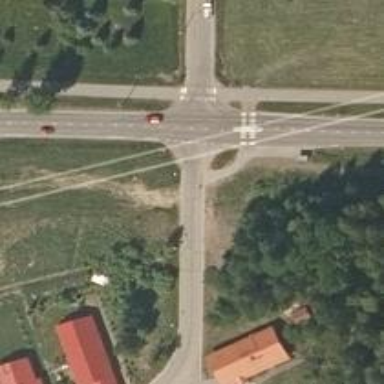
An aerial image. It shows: Zebra crossing on the road.